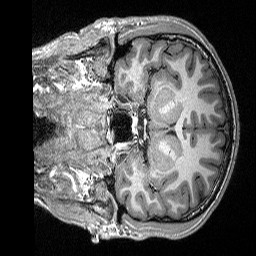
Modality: T1w
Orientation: coronal
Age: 22
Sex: male
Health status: healthy
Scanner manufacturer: siemens
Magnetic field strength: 3 T
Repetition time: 2.3 s
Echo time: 0.00298 s